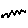
Label: zigzag